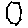
Label: hexagon